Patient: sex M, age 52
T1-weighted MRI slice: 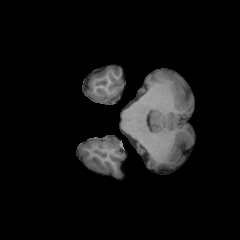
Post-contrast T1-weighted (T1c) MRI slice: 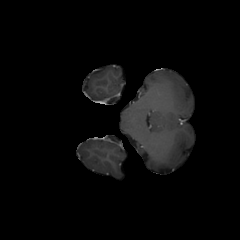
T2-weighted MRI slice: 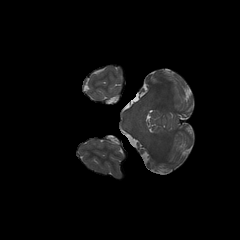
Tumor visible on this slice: no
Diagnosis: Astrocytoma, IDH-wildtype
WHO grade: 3